Question: I am trying to color the chart below using the colors of the RColorBrewer package, in which for the CONTROL group the colors would be the shades of gray and black for INITIAL and FINAL respectively and for the IRRADIATED group the colors would be light red a darker red for INITIAL and FINAL respectively, however, the code is only entering the colors gray and black.

'''
library(RColorBrewer)
library(ggplot2)
dados4$VARIAVEIS = as.factor(dados4$VARIAVEIS)
dados4$PERIODO = as.factor(dados4$PERIODO)
dados4$GRUPOS = as.factor(dados4$GRUPOS)
errors <- dados4 %>%
group_by(VARIAVEIS,PERIODO,GRUPOS) %>%
summarise(mean = mean(Resposta),
sd = sd(Resposta),
sem = sd(Resposta)/sqrt(length(Resposta)))
gap3 <- aggregate(Resposta ~ VARIAVEIS + PERIODO + GRUPOS, data=dados4, FUN=mean)
gap31 <- gap3 %>% left_join(errors)
x11()
graf2=ggplot(gap31, aes(x = VARIAVEIS, y = Resposta, fill = factor(PERIODO))) +
geom_col(position = "dodge") +
geom_errorbar(aes(ymin=mean-1.96*sd,ymax=mean+1.96*sd),position = position_dodge(0.9))+
facet_grid(~ GRUPOS) + theme(strip.text.x=element_text(size = 15)) +
labs(title = "",
x = "Variaveis",
y = expression(paste('Deformacao'," ",'(',mu, m,')')),
fill = "Periodos") +
theme(legend.title = element_text(size = 15),legend.text = element_text(size = 15),
axis.text.x = element_text(color = "black", hjust=1),
axis.title = element_text(size = 15),
axis.text = element_text(size = 12))
graf2+scale_fill_manual(values=c("#4D4D4D","black","#FCBBA1","#DE2D26"))
'''
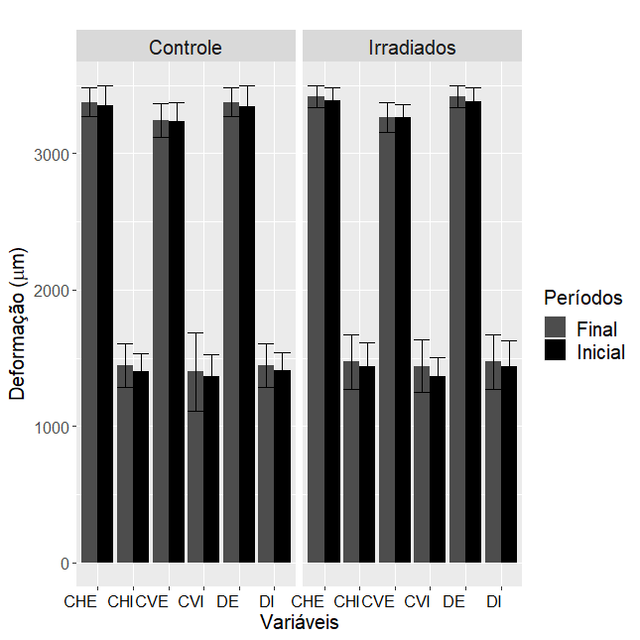
Answer: Try this approach:
'''
library(RColorBrewer)
library(ggplot2)
#Load data
dados4 <- read.csv('DADOSGRAPHBARRA.csv',stringsAsFactors = F,sep=';')
dados4$VARIAVEIS = as.factor(dados4$VARIAVEIS)
dados4$PERIODO = as.factor(dados4$PERIODO)
dados4$GRUPOS = as.factor(dados4$GRUPOS)
#Compute summaries
errors <- dados4 %>%
group_by(VARIAVEIS,PERIODO,GRUPOS) %>%
summarise(mean = mean(Resposta),
sd = sd(Resposta),
sem = sd(Resposta)/sqrt(length(Resposta)))
gap3 <- aggregate(Resposta ~ VARIAVEIS + PERIODO + GRUPOS, data=dados4, FUN=mean)
#Merge
gap31 <- gap3 %>% left_join(errors)
'''
Now the plot:
'''
#Plot
ggplot(gap31, aes(x = VARIAVEIS, y = Resposta,
fill = interaction(PERIODO,GRUPOS))) +
geom_col(position = "dodge") +
geom_errorbar(aes(ymin=mean-1.96*sd,ymax=mean+1.96*sd),position = position_dodge(0.9))+
facet_grid(~ GRUPOS) +
theme(strip.text.x=element_text(size = 15)) +
labs(title = "",
x = "Variaveis",
y = expression(paste('Comprimentos e Diametros'," ",'(',mu, m,')')),
fill = "Periodos") +
theme(legend.title = element_text(size = 15),legend.text = element_text(size = 15),
axis.text.x = element_text(color = "black", hjust=1),
axis.title = element_text(size = 15),
axis.text = element_text(size = 12))+
scale_fill_manual(values=c("black","#4D4D4D","#DE2D26","#FB6A4A"))
'''
Output:
<URL>